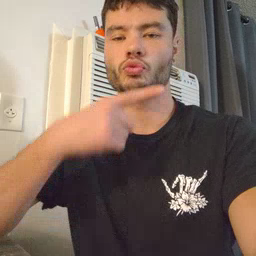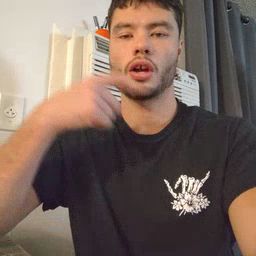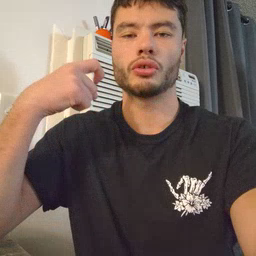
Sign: dryer